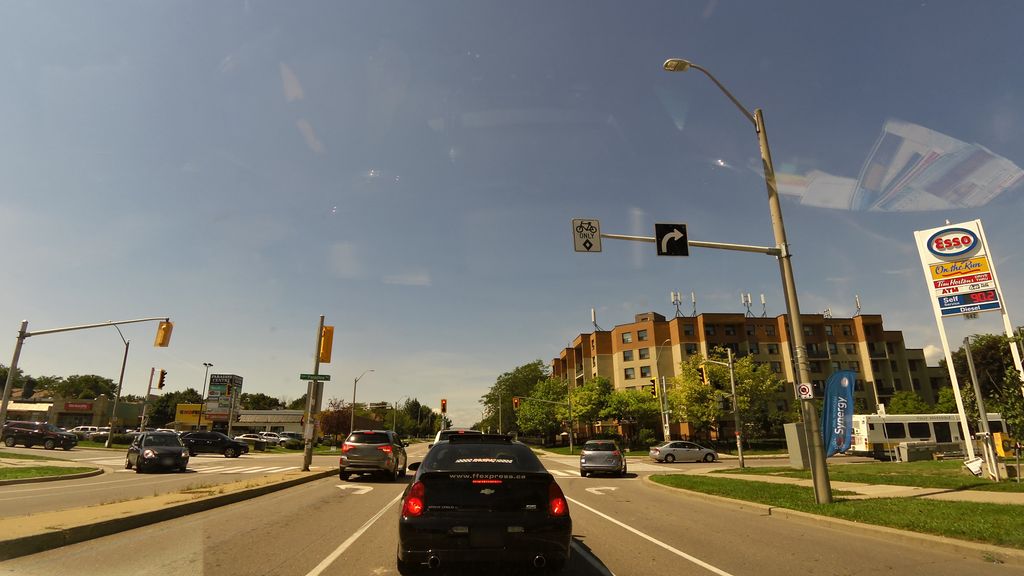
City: hamilton